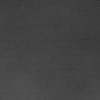
Atmospheric dust classification: dusty